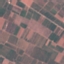
Land use / land cover: PermanentCrop